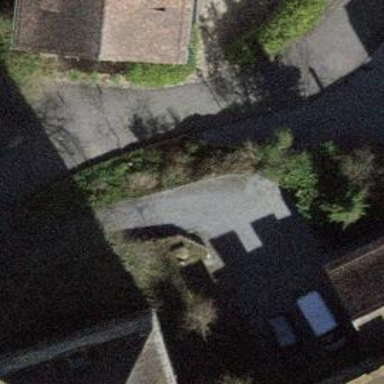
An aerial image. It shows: Service road with sett surface.